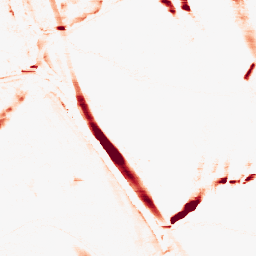
Category: morphological
Decomposition family: morphological_rect
Decomposition parameters: operation: opening
width: 20
height: 3
Upsampling method: quadratic
Upsampling parameters: scale: 4
Upsampling scale: 4